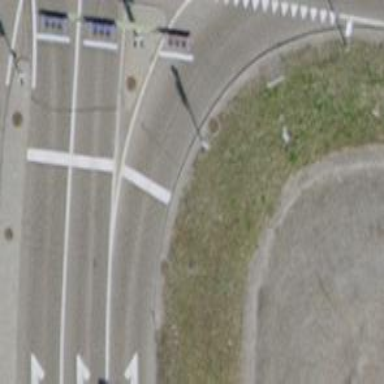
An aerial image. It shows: Road with traffic signals.